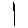
Label: line